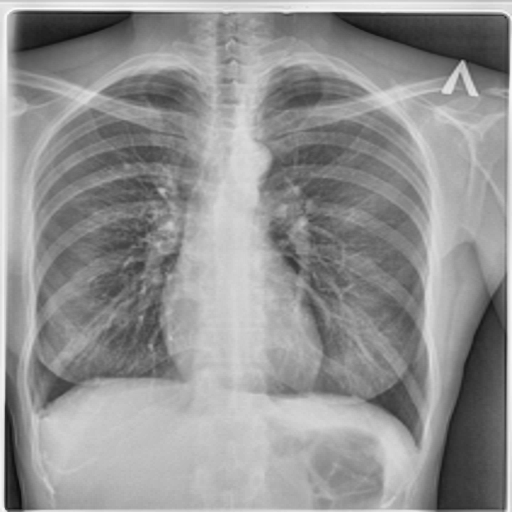
Finding: TUBERCULOSIS